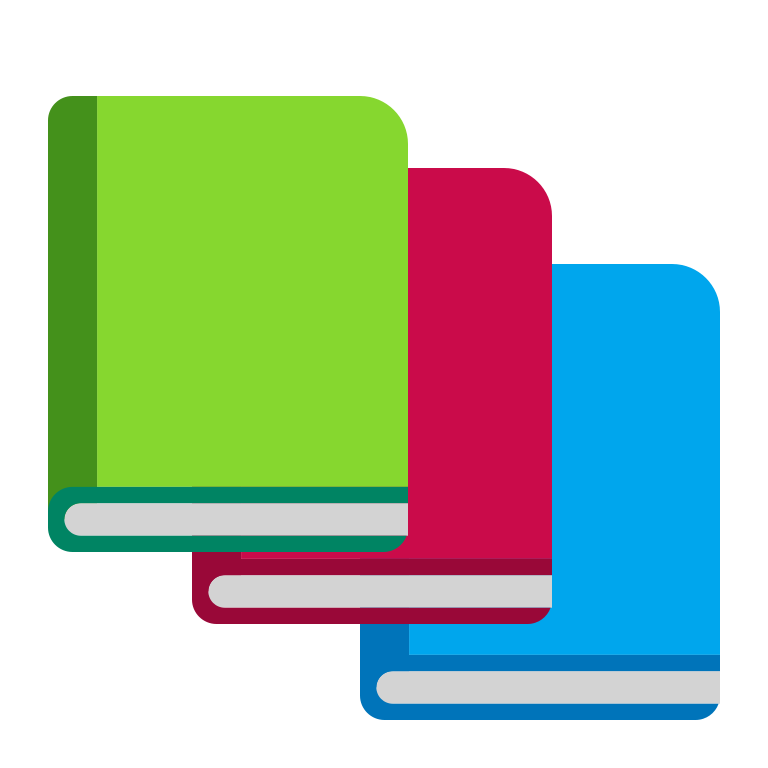
books flat